Aerial crown-view tile of a tropical tree (Barro Colorado Island, Panama), acquired 20240611:
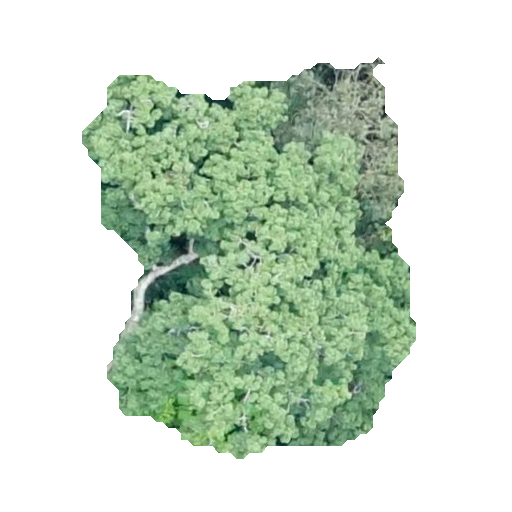
Species: Ceiba pentandra
GBIF accepted scientific name: Ceiba pentandra
Crown area: 157.624 m²